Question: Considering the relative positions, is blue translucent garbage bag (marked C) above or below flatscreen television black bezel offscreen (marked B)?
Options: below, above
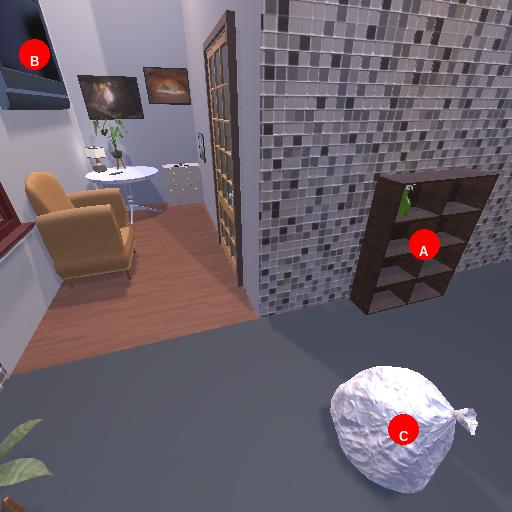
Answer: below